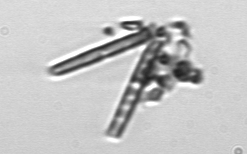
Label: Thalassionema